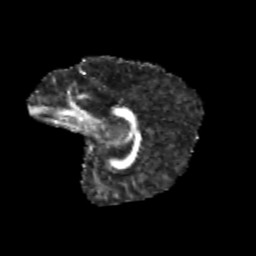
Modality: FA
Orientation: sagittal
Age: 11
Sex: female
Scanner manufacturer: siemens
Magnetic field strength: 3 T
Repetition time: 3.8 s
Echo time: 0.07 s